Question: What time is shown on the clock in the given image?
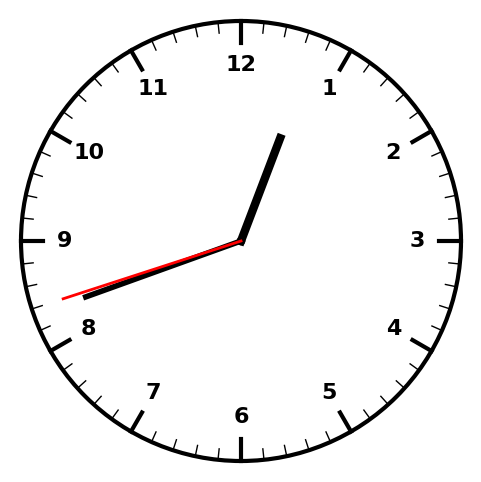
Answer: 12:41:42